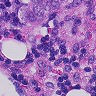
Metastatic tissue present: yes